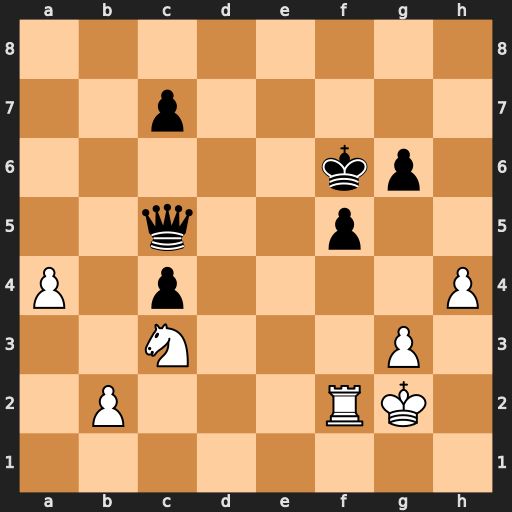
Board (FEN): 8/2p5/5kp1/2q2p2/P1p4P/2N3P1/1P3RK1/8
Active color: w
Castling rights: -
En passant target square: -
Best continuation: Ne4+ Ke6 Nxc5+